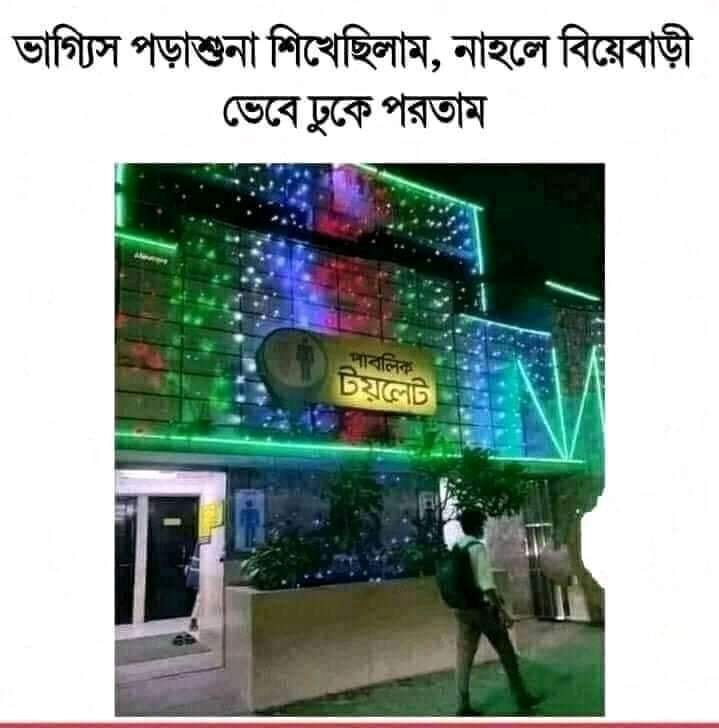
Text: ভাগ্যিস পডাশুনা শিখেছিলাম নাহলে বিয়ে বাড়ী ভেবে ঢুকে পরতাম পাবলিক টয়লেট
Label: Non Hate